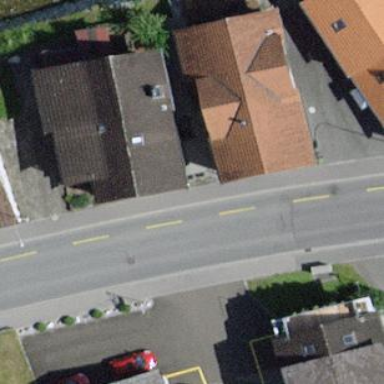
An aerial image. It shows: Detached building.